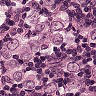
Metastatic tissue present: yes